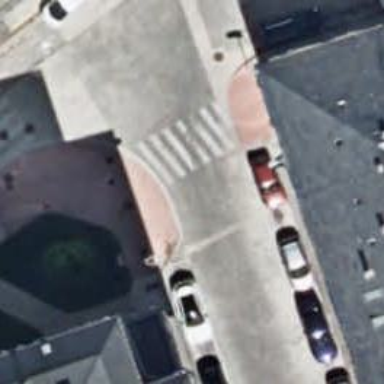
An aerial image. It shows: Uncontrolled road crossing.